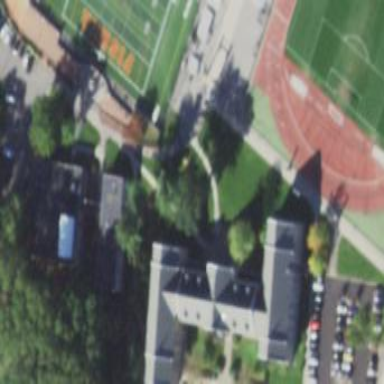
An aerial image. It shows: College building.